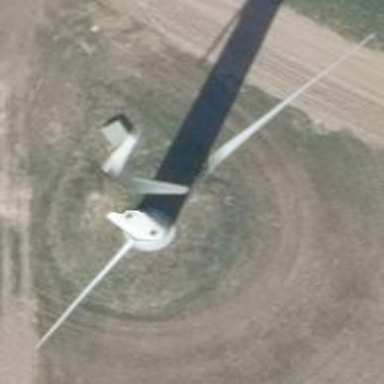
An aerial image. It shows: Wind generator using wind turbines of horizontal axis.